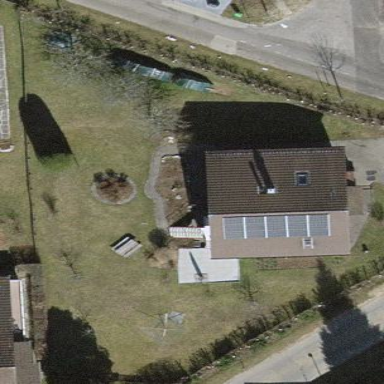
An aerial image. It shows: Detached building with gabled roof.